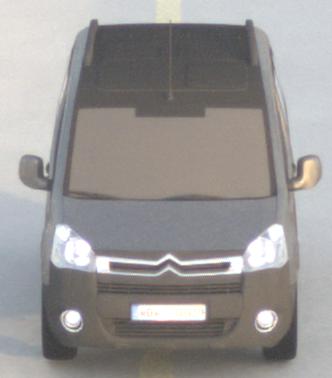
Make: Citroen
Model: Berlingo Kombi VTi 120
Detailed model: Berlingo (II) Kombi
Model produced from: 2009/12
Model produced until: 2012/03
Doors: 5
Color: gray
Road condition: dry road
Daytime: sunrise or sunset
Contrast: low contrast